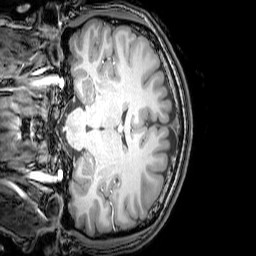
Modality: T1w
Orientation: coronal
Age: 24
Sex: male
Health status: healthy
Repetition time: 0.081 s
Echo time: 0.037 s